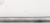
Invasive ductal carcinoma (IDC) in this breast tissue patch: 0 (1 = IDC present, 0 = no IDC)